Question: What I want is two layouts with equal size in a layout and have an ImageView in the middle of the outer layout.

I did something like this:
'''
<RelativeLayout
android:layout_width="fill_parent"
android:layout_height="fill_parent"
android:background="#EEEEEE"
android:orientation="vertical">
<LinearLayout
android:layout_width="match_parent"
android:layout_height="match_parent"
android:orientation="vertical">
<LinearLayout
android:layout_width="match_parent"
android:layout_height="0dp"
android:background="#FF0000"
android:orientation="vertical"
android:layout_weight="1">
</LinearLayout>
<RelativeLayout
android:layout_width="90dp"
android:layout_height="90dp"
android:layout_centerInParent="true">
<ImageView
android:id="@+id/ac_imageView_profile"
android:layout_width="90dp"
android:layout_height="90dp"
android:scaleType="centerCrop"
android:layout_centerHorizontal="true"
android:adjustViewBounds="true" />
<ProgressBar
android:id="@+id/ac_myprofileimg_progressbar"
android:layout_width="wrap_content"
android:layout_height="wrap_content"
android:layout_centerInParent="true"/>
</RelativeLayout>
<LinearLayout
android:layout_width="match_parent"
android:layout_height="0dp"
android:background="#84B5FE"
android:orientation="vertical"
android:layout_weight="1">
</LinearLayout>
</LinearLayout>
</RelativeLayout>
'''
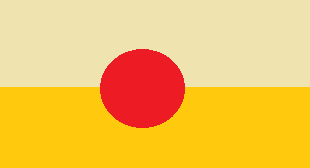
Answer: First of all, 'fill_parent' is deprecated, you have to use 'match_parent'. Then you have to do step by step.
You can use a 'LinearLayout' to put your two colored rectangles. If you want them to have the same height, you just have to set the same value for the 'android:layout_weight' property of the childs.
As you want to add an 'ImageView' at the middle of this layout, you need to wrap the 'LinearLayout' inside a 'RelativeLayout'.
Finally, you can now add your 'ImageView' at the middle of the RelativeLayout by using the 'android:layout_centerInParent' property.
The following example should give you what you expect:
'''
<RelativeLayout
android:layout_width="match_parent"
android:layout_height="match_parent">
<LinearLayout
android:layout_width="match_parent"
android:layout_height="match_parent"
android:orientation="vertical">
<View
android:layout_width="match_parent"
android:layout_height="match_parent"
android:layout_weight="1"
android:background="{first color}" />
<View
android:layout_width="match_parent"
android:layout_height="match_parent"
android:layout_weight="1"
android:background="{second color (yellow)}" />
</LinearLayout>
<ImageView
android:width="wrap_content"
android:height="wrap_content"
android:layout_centerInParent="true"
... />
</RelativeLayout>
'''